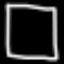
Label: square